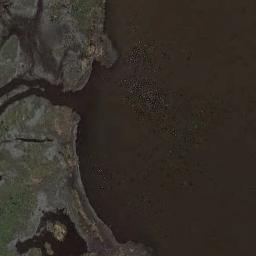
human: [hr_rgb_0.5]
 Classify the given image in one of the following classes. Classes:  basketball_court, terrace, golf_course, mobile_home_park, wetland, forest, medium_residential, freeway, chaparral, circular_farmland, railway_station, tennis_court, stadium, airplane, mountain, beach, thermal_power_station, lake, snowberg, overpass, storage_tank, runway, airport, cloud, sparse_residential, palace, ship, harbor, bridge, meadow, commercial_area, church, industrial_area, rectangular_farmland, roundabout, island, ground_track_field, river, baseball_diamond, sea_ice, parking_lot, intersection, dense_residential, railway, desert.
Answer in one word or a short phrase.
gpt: wetland